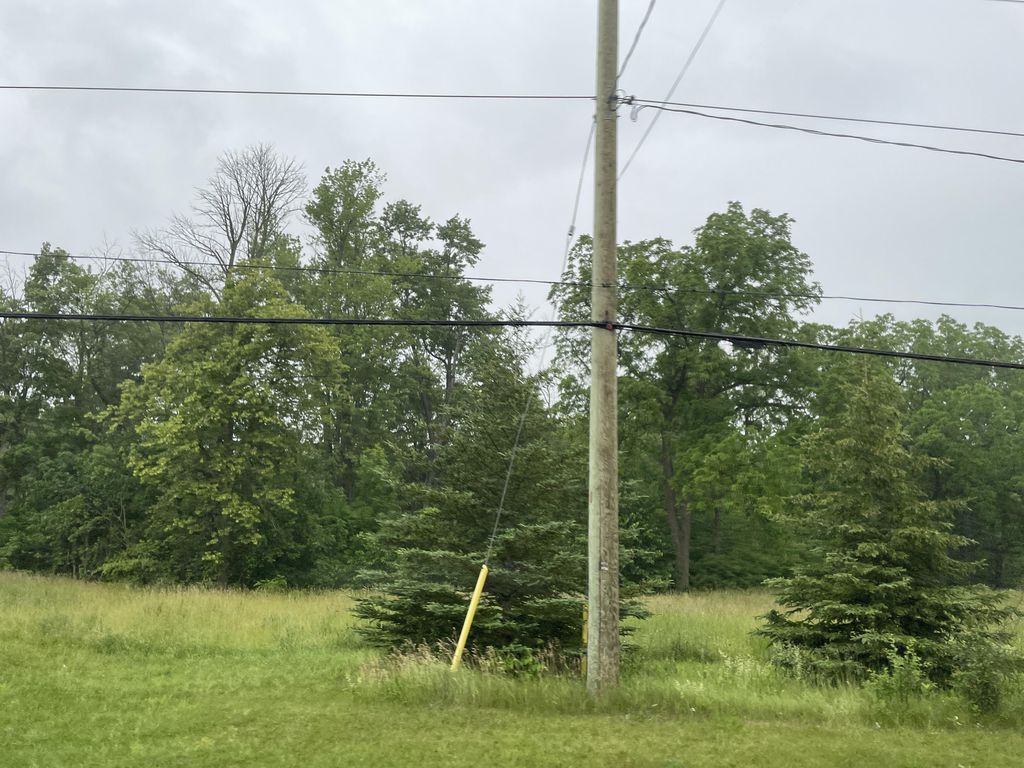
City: kitchener-waterloo